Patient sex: F
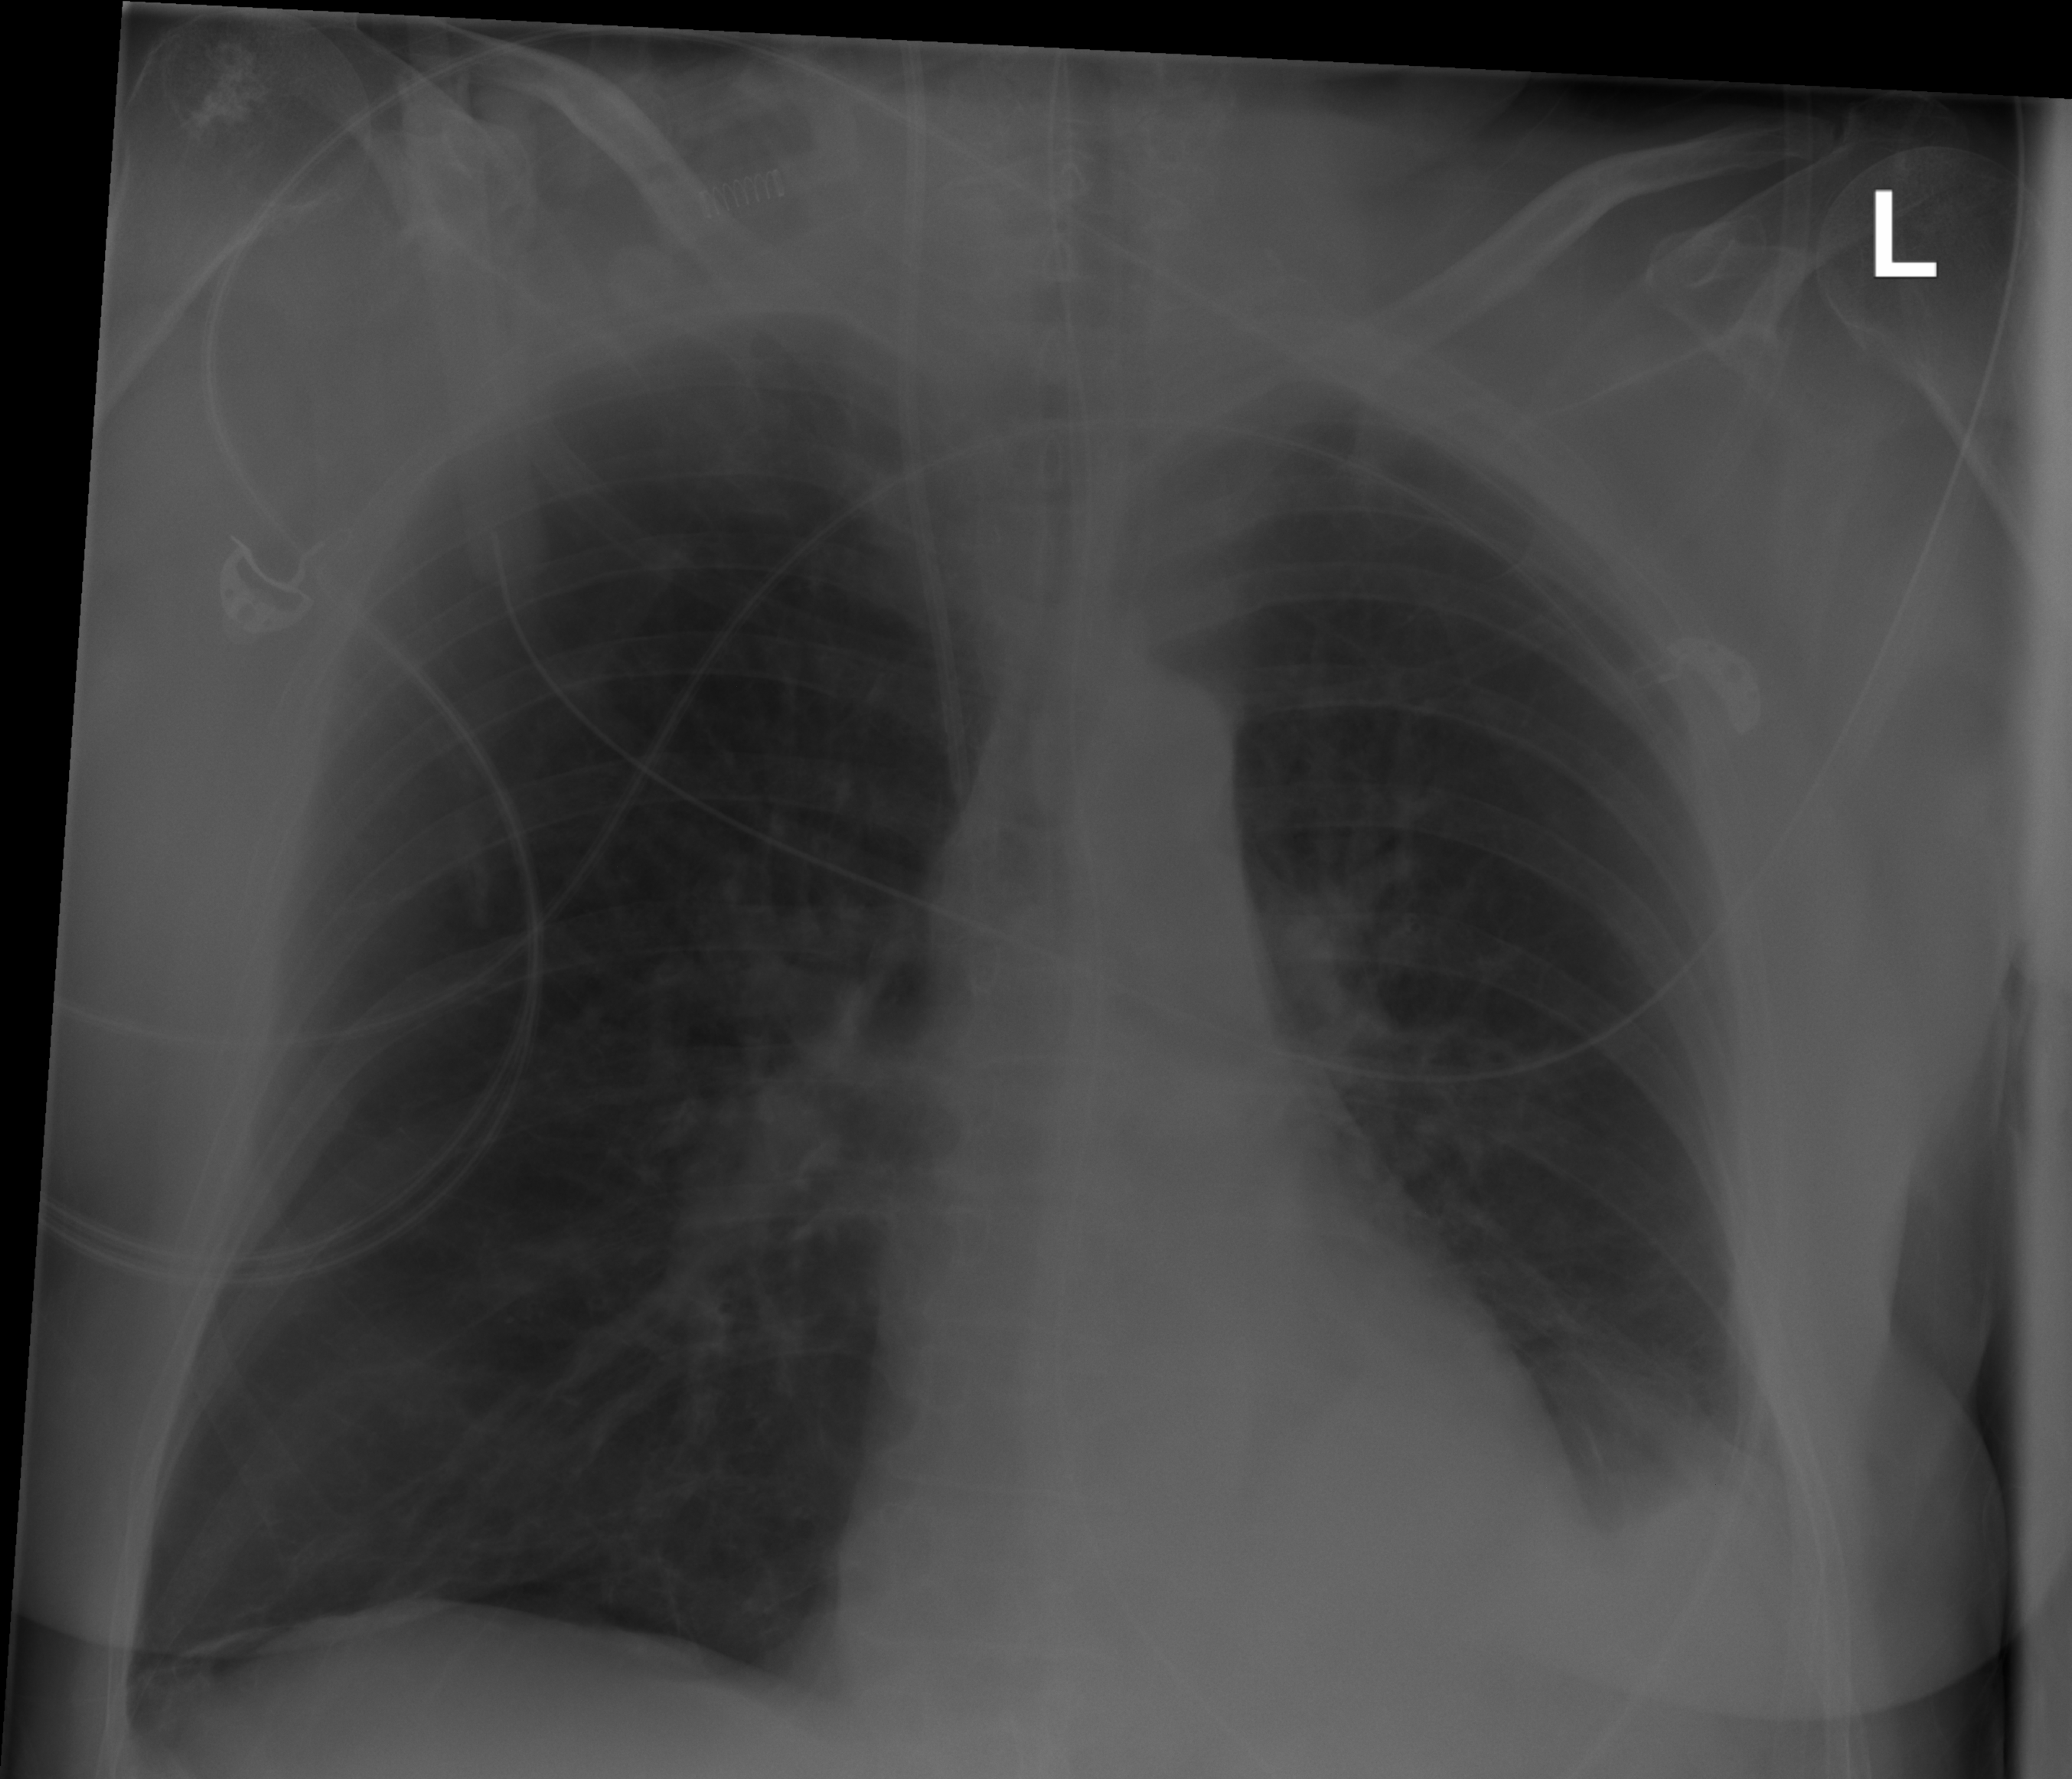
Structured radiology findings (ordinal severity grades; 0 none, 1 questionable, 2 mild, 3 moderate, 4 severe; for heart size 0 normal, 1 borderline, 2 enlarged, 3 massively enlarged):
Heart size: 0
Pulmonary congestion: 0
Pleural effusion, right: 0
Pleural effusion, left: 2
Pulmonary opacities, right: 0
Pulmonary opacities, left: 0
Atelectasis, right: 1
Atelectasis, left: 2